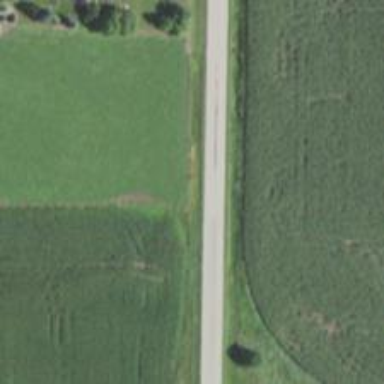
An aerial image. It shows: Unclassified road.